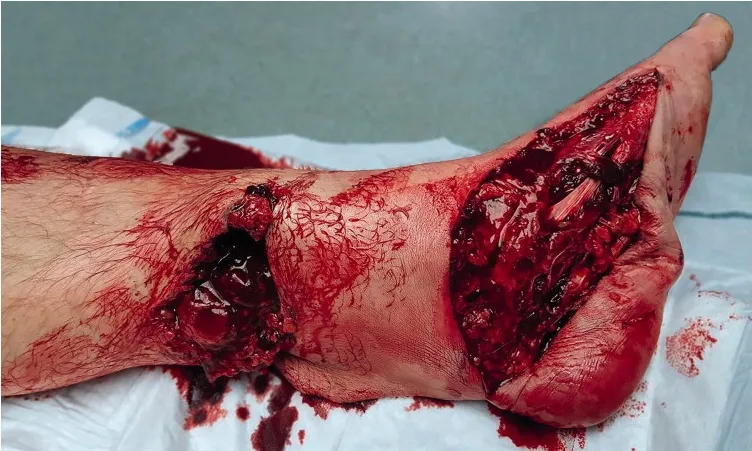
Preoperative aspect of the wound in the left lower leg (Soft tissue defect on the medial arch of the foot, foot sole and medial side of the lower leg).
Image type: medical_photograph (other_medical_photograph)